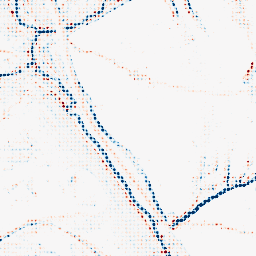
Category: morphological
Decomposition family: morphological_square
Decomposition parameters: operation: average
size: 5
Upsampling method: sinc_hamming
Upsampling parameters: scale: 8
kernel_size: 4
Upsampling scale: 8